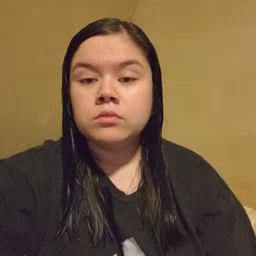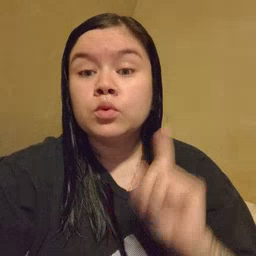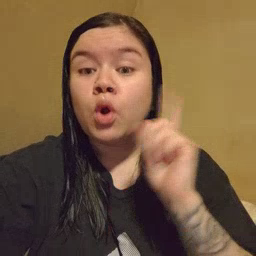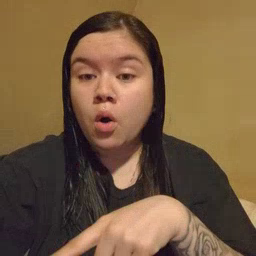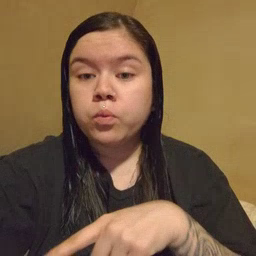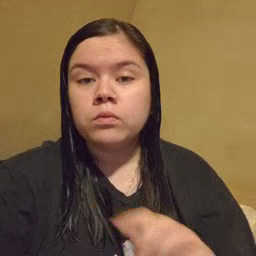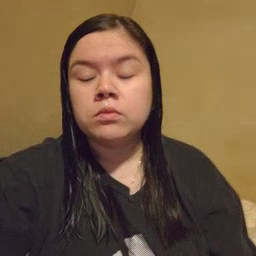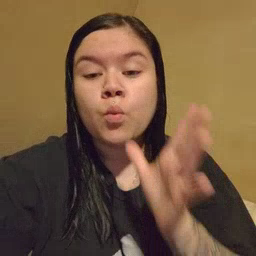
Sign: go